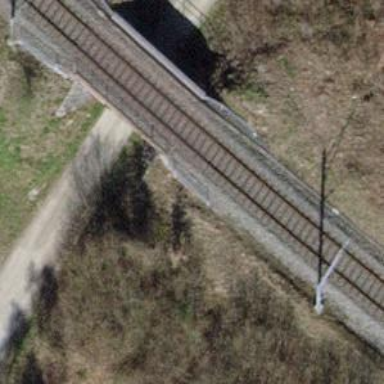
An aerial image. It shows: Bridge with single railway track electrified by contact line.